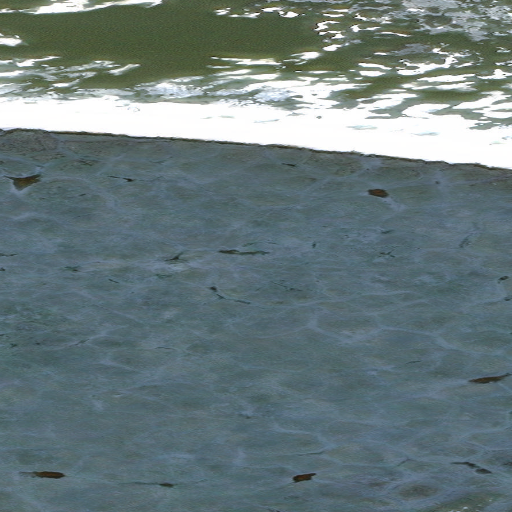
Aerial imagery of island in Alaska named Eskimo Islands containing only unknown